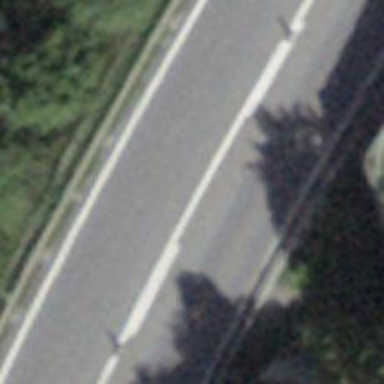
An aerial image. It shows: Asphalt trunk motorway.